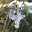
Label: 4